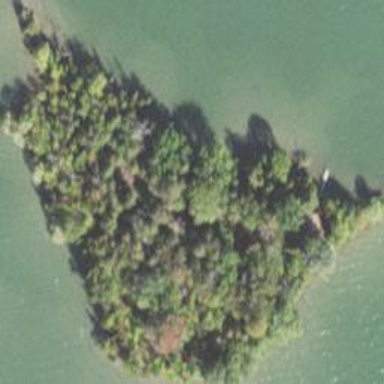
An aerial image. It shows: Islet.